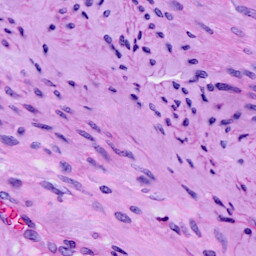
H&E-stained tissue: Cervix